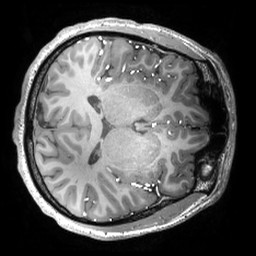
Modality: T1w
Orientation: axial
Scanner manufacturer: philips
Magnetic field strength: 7 T
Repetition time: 0.008 s
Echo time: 0.001974 s